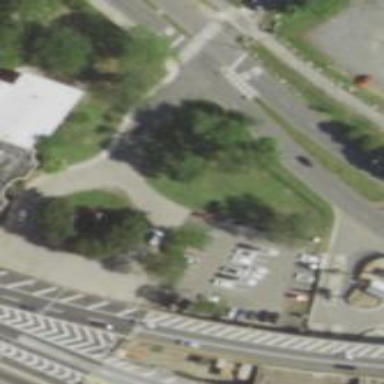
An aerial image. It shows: Parking area with surface.